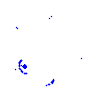
Particle: kaon